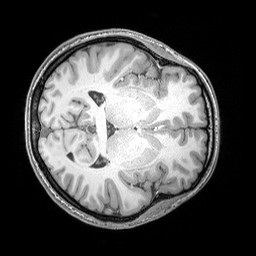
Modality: T1w
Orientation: axial
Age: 22
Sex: female
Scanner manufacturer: siemens
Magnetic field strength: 3 T
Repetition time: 2.53 s
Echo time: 0.00326 s